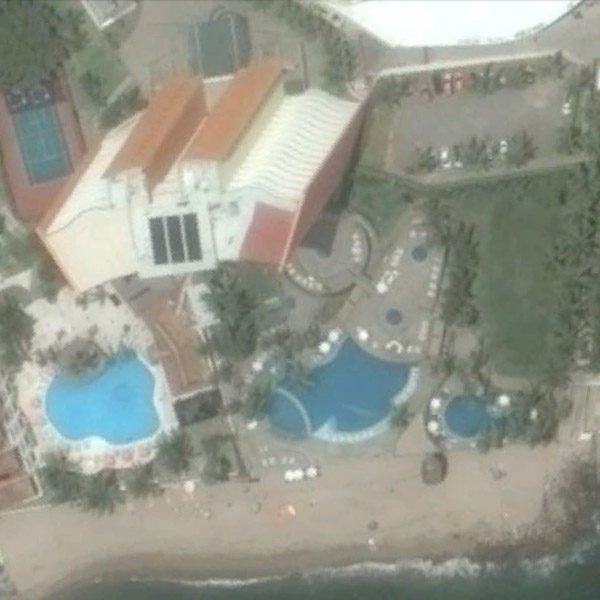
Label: Resort